Aerial crown-view tile of a tropical tree (Barro Colorado Island, Panama), acquired 20240611:
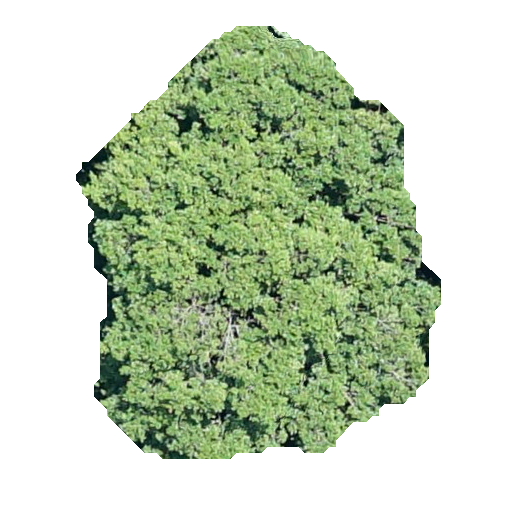
Species: Simarouba amara
GBIF accepted scientific name: Simarouba amara
Crown area: 182.533 m²